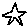
Label: star